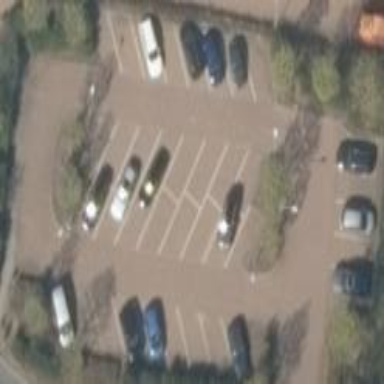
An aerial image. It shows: Parking area with asphalt surface.